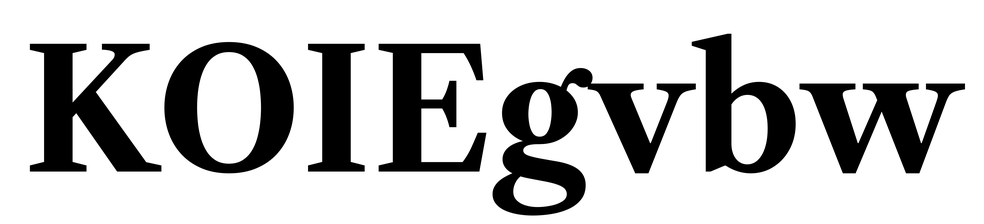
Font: LibreCaslonText_Bold